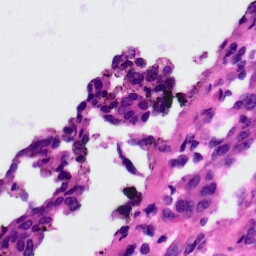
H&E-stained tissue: Ovarian